Question: I am starting with Twitter Bootstrap and have a question about how layout functions in it. Here is the HTML:
'''
<!DOCTYPE html>
<html>
<head>
<title>Bootstrap Test</title>
<link href="bootstrap/css/bootstrap.min.css" rel="stylesheet" />
<link rel="stylesheet" type="text/css" href="style.css" />
<script src="http://code.jquery.com/jquery-latest.js"></script>
<script src="bootstrap/js/bootstrap.min.js"></script>
</head>
<body>
<div class="container">
<div class="row">
<div class="span4">a</div>
<div class="span8">b</div>
</div>
<div class="row">
<div class="span12">c</div>
</div>
</div>
</body>
</html>
'''
style.css:
'''
div.container
{
background-color:#aaa;
}
div.span4, div.span8, div.span12
{
background-color:#eee;
border: 1px solid #888;
border-radius:3px;
}
'''
Adding border to span4 and span8 increases their width and I end up with this:

span4 and span8 get stacked while they should be on the same line. I realize I could decrease their width in my .css file and correct this, or use this:
<URL>
but does Bootstrap provide means to correct this (not adding extra CSS every time I add or remove border, etc)
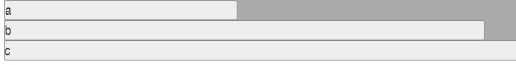
Answer: The span classes in bootstrap have specific widths so adding a border throws off the total for the row and forces them to wrap. To get around this I usually put the border styling on a div inside the div with the span class. Something like this:
HTML
'''
<div class="row">
<div class="span4">
<div>a</div>
</div>
<div class="span8">
<div>b</div>
</div>
</div>
'''
CSS
'''
.span4 > div, .span8 > div
{
background-color:#eee;
border: 1px solid #888;
border-radius:3px;
}
'''